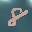
Label: 8